Brain MRI, t2w sequence, axial 2D slice.
Patient: age 30, sex F, weight 75 kg, height 1.7 m
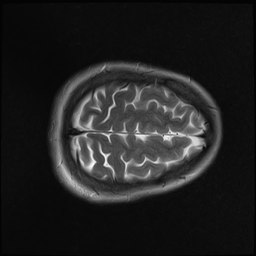